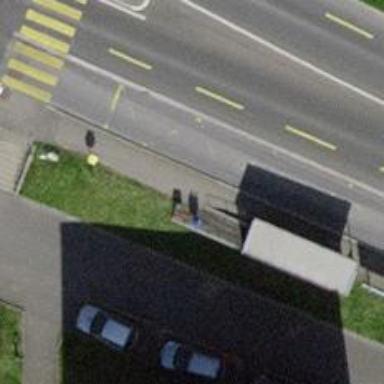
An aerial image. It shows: Post box is visible.